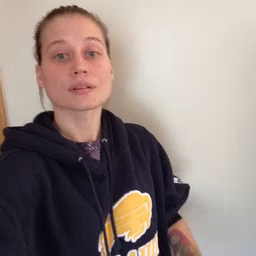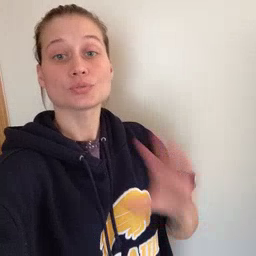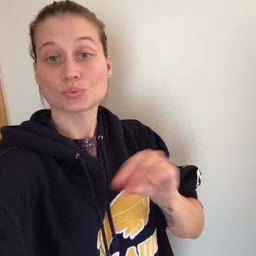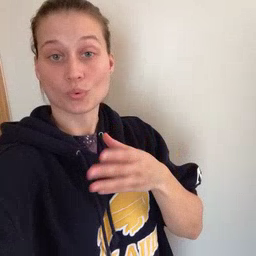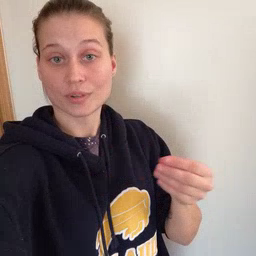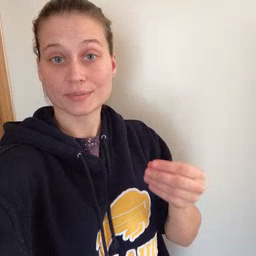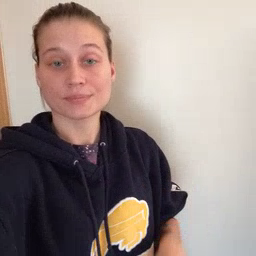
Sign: story